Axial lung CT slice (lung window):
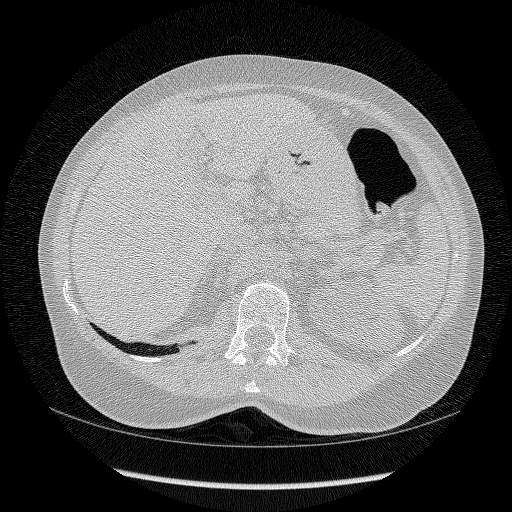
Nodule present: no